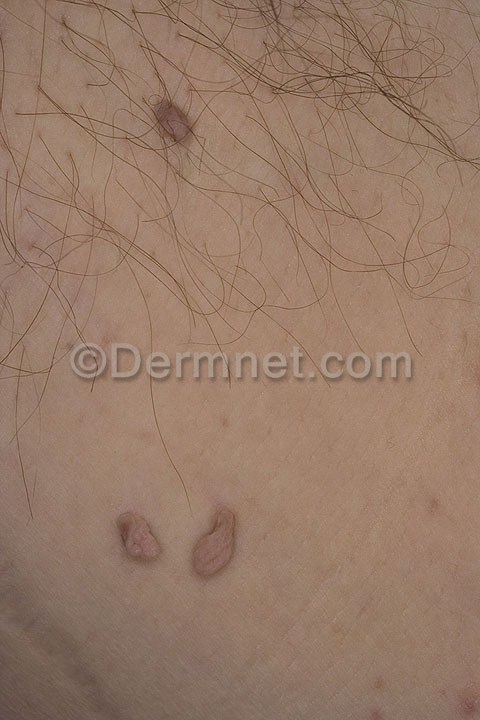
Disease: Seborrheic Keratoses and other Benign Tumors